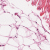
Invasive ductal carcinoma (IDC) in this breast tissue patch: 0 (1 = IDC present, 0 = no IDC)